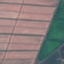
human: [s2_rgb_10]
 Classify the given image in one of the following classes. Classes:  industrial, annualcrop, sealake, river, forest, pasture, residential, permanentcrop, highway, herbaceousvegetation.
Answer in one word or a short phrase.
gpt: AnnualCrop